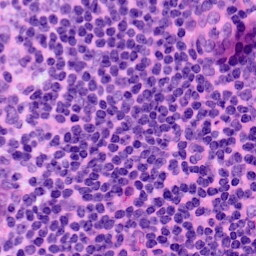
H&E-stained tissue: LymphNode